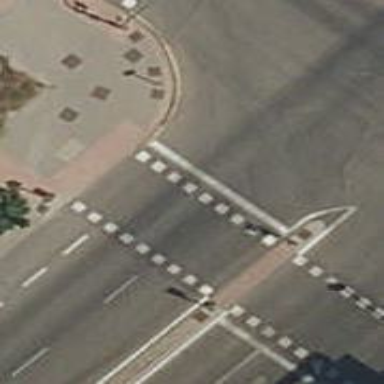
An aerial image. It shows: Zebra crossing with traffic signals. The crossing is marked by traffic lights.